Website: apple
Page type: customer-info-address
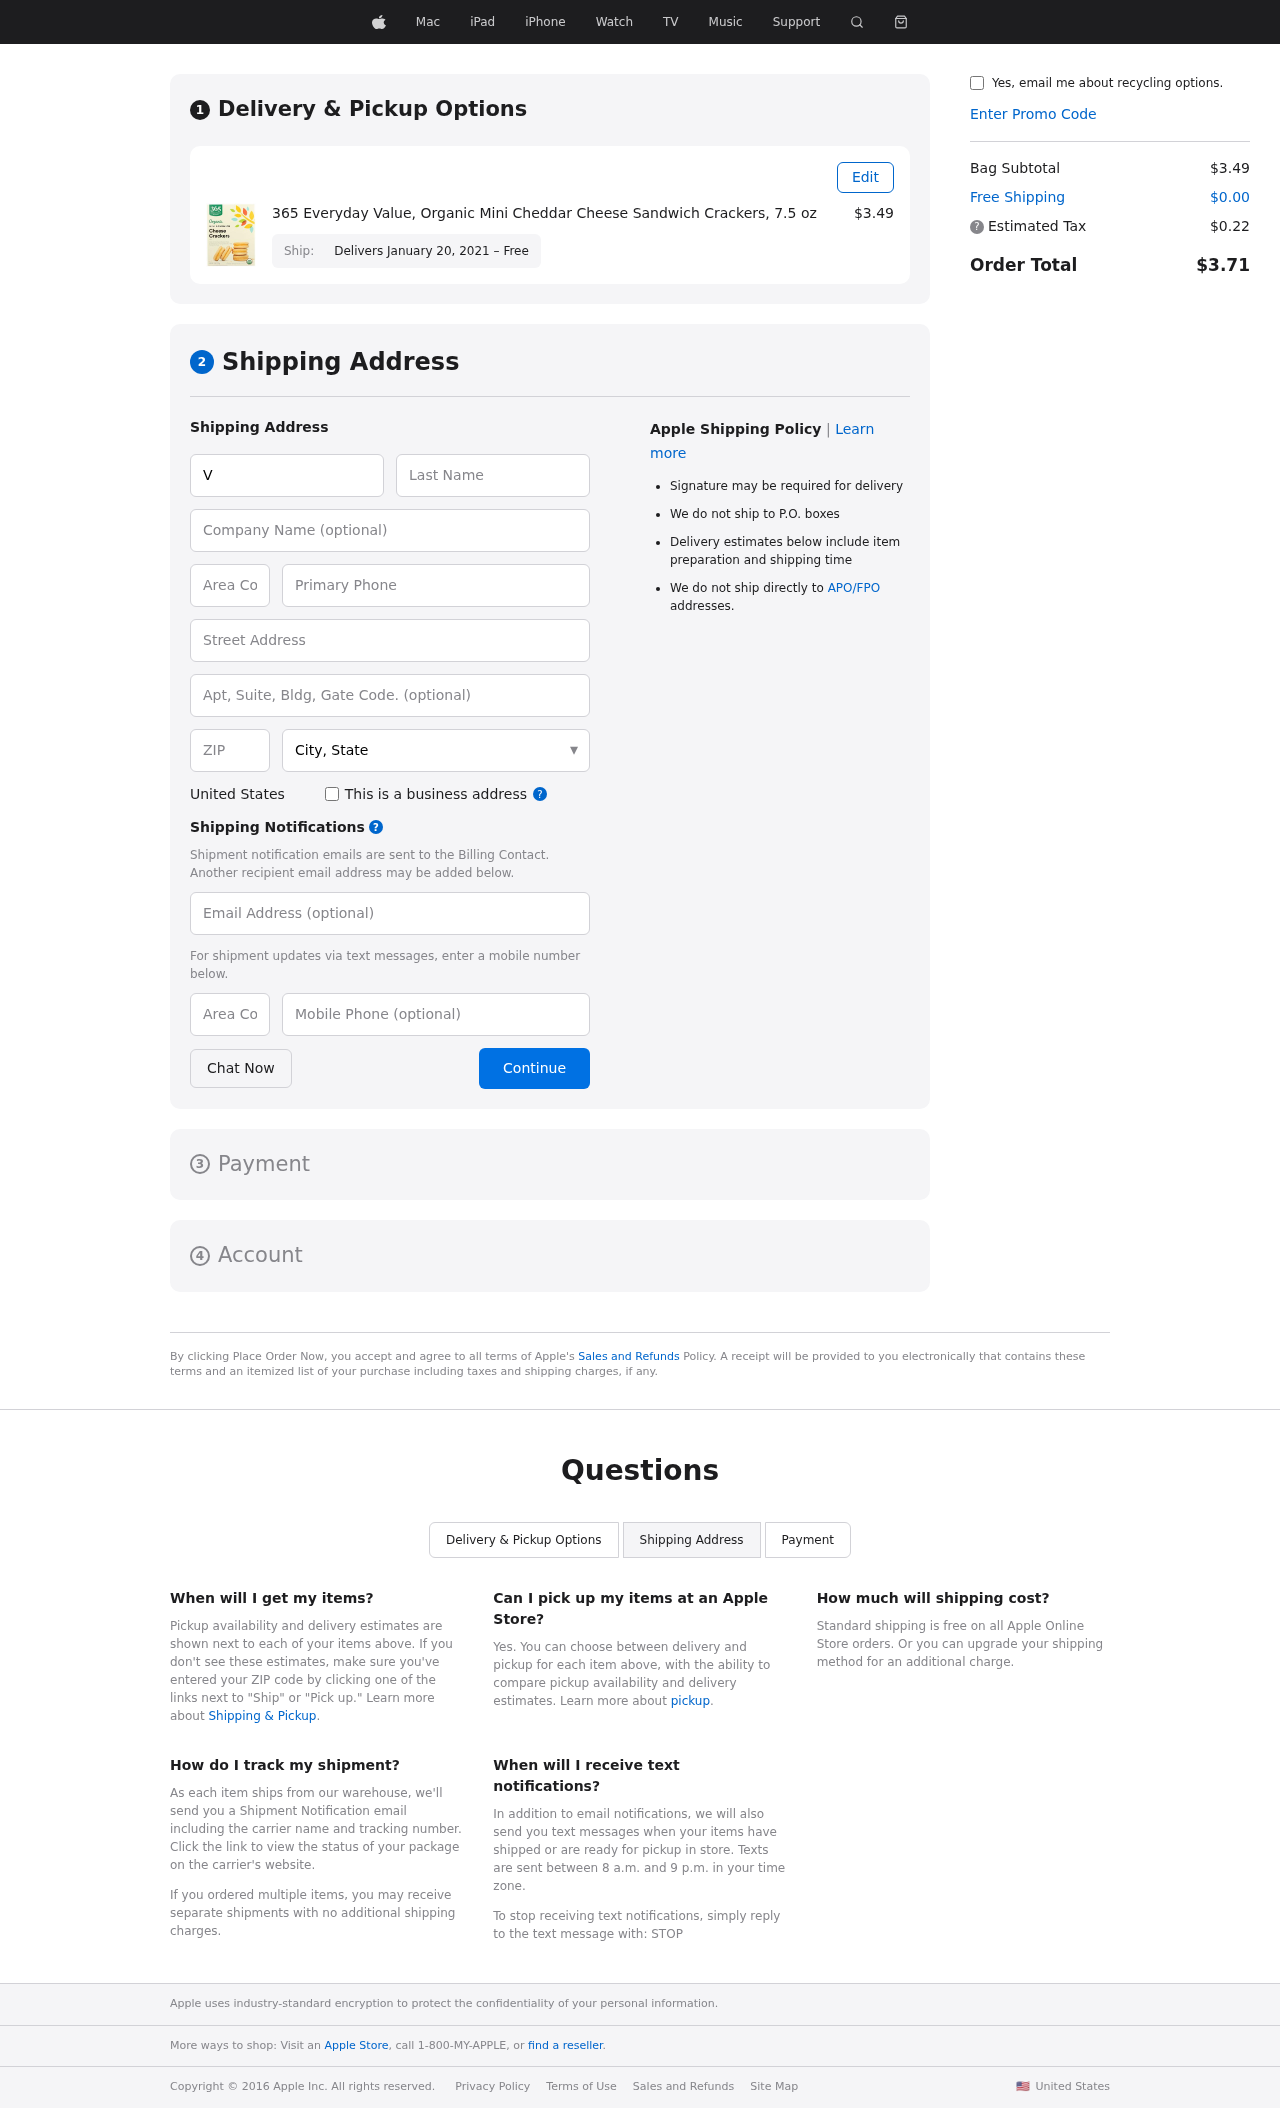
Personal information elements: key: PII_CITY_STATE
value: Kirbyfurt, LA
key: PII_COUNTRY
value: United States
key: PII_EMAIL
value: veronica_mcdowell@yahoo.com
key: PII_FIRSTNAME
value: Veronica
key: PII_LASTNAME
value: Mcdowell
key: PII_PHONE
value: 4173754699
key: PII_PHONE_AREA
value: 417
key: PII_POSTCODE
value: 39383
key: PII_STREET
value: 7454 Clark Port Apt. 236
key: PII_STREET2
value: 25813 Griffith Knolls
Product elements: key: PRODUCT1_NAME
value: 365 Everyday Value, Organic Mini Cheddar Cheese Sandwich Crackers, 7.5 oz
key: PRODUCT1_PRICE
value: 3.49
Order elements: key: ORDER_DELIVERY_DATE
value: Delivers January 20, 2021 – Free
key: ORDER_SUBTOTAL
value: $3.49
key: ORDER_SHIPPING_COST
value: $0.00
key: ORDER_TAX
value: $0.22
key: ORDER_TOTAL
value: $3.71